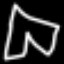
Label: pants